Question: How can I calculate RGB values for a color in a way that if I change the alpha component, the color appears to remain the same over a white background?
How can I do the same but with an non-white background color?
1. I am aware of the fact, that this is not possible for all colors. For example the first parameter of rgba(1,0,0,1) can't be increased to compensate an alpha like that rgba(1.1,0,0,0.9)
2. this is trivial for monochrome colors like in this example:

I am working on an iOS app with a slightly transparent status bar / navigation bar. The bar should appear to have the same color as some (opaque) objects in the content view. If I apply the same color, to the bars but with alpha of 95% as to the content, of course the bars appear to be lighter.
I'll also need a solution with css for a similar web app.
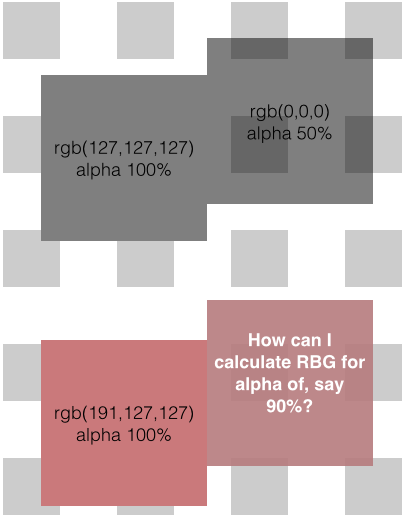
Answer: So I know this question is now almost a year old, but I had the same problem and found the solution so I thought I'd share it. The term for this is "alpha compositing" and wikipedia has a great article on it.
<URL>
In your case you are compositing your color with a fully opaque white rgba(255,255,255,1).
I made an excel calculator to do this. I couldn't figure out how to put the cell values themselves into StackOverflow, so here's a screenshot of the forumulas. Orange cells are for your input.

You can then change A10-A13 to define your initial color and D10 to specify your desired alpha.
'''
Combined known colors
Color 1 Color 2 Combined
A 0.15 1 =$B$3+$C$3*(1-$B$3)
R 255 255 =(1/($D$3))*(B4*$B$3+C4*$C$3*(1-$B$3))
G 0 255 =(1/($D$3))*(B5*$B$3+C5*$C$3*(1-$B$3))
B 0 255 =(1/($D$3))*(B6*$B$3+C6*$C$3*(1-$B$3))
1 Known Color, Known result Alpha
Color 1 Color 2 Combined
A 0.15 =(D10-B10)/(1-B10) 0.85
R 255 255 =(1/($D$10))*(B11*$B$10+C11*$C$10*(1-$B$10))
G 255 255 =(1/($D$10))*(B12*$B$10+C12*$C$10*(1-$B$10))
B 0 255 =(1/($D$10))*(B13*$B$10+C13*$C$10*(1-$B$10))
'''